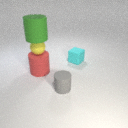
small yellow rubber sphere above large red rubber cylinder